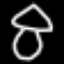
Label: mushroom